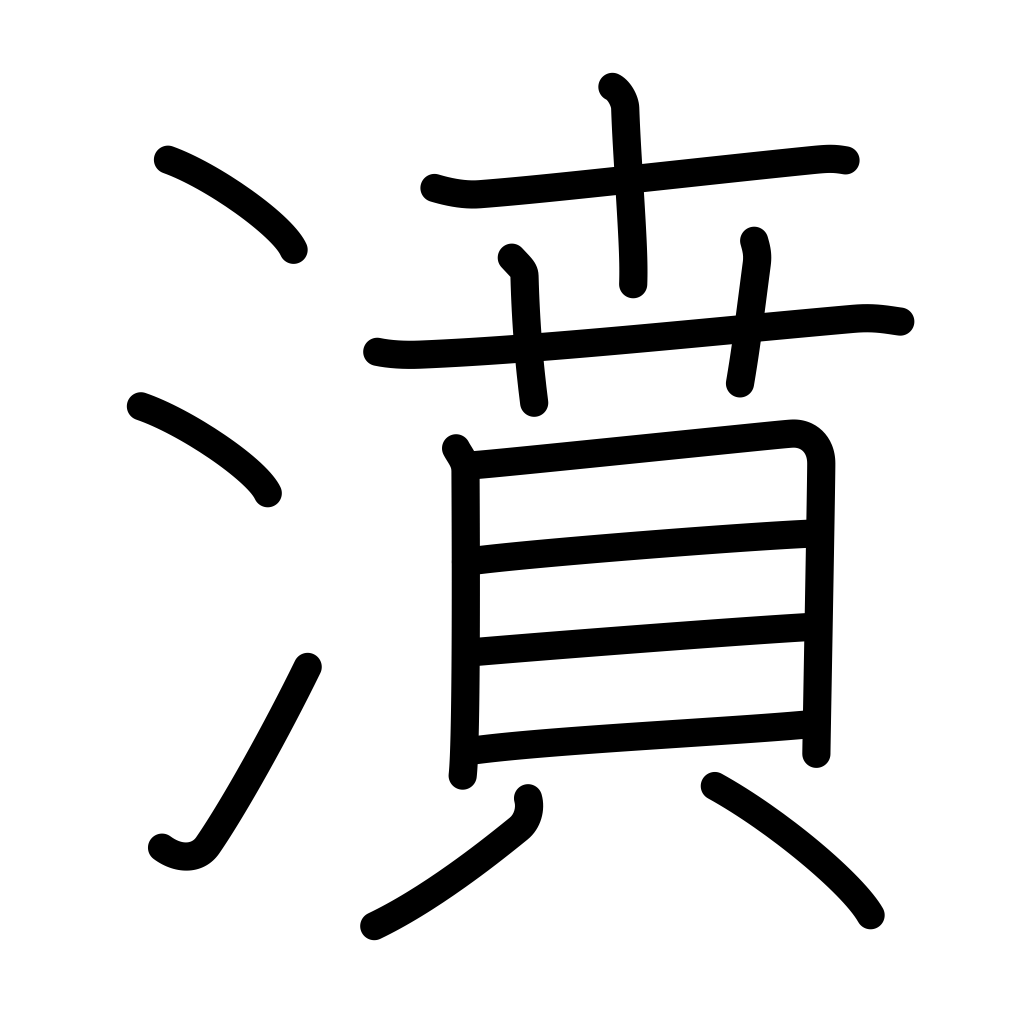
Meaning: gush forth